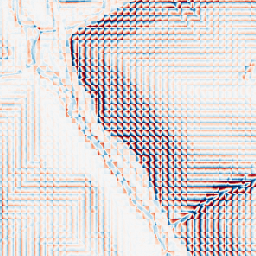
Category: wavelet
Decomposition family: wavelet_biorthogonal
Decomposition parameters: wavelet: bior1.3
level: 3
Upsampling method: cubic_catmull_rom
Upsampling parameters: scale: 4
Upsampling scale: 4